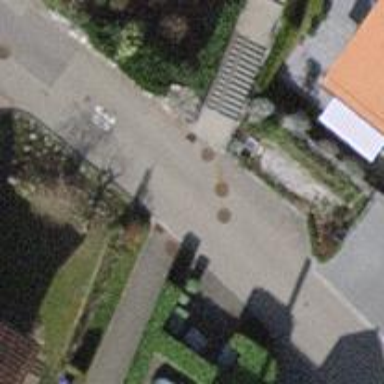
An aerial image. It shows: Road with steps.